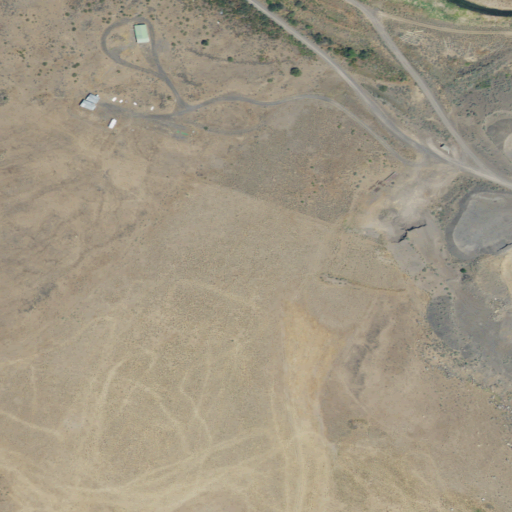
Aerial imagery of mountain in Oregon named Horsehead Island containing pasture, shrub, low intensity development, open development, and medium intensity development